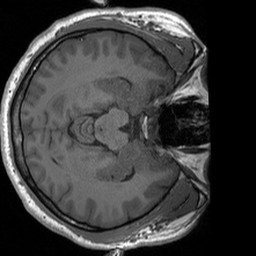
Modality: T1w
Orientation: axial
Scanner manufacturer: siemens
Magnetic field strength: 3 T
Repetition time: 1.54 s
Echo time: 0.00234 s